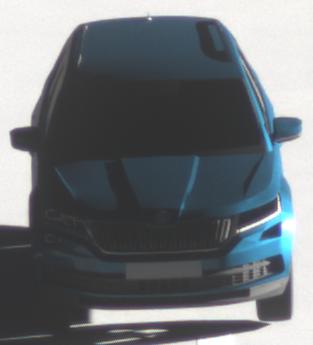
Make: Skoda
Model: Kodiaq 1.4 TSI
Detailed model: Kodiaq
Model produced from: 2017/03
Model produced until: 2018/05
Doors: 5
Color: blue
Road condition: dry road
Daytime: morning or afternoon
Contrast: high contrast